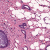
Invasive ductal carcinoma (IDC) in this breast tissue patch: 0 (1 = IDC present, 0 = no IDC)